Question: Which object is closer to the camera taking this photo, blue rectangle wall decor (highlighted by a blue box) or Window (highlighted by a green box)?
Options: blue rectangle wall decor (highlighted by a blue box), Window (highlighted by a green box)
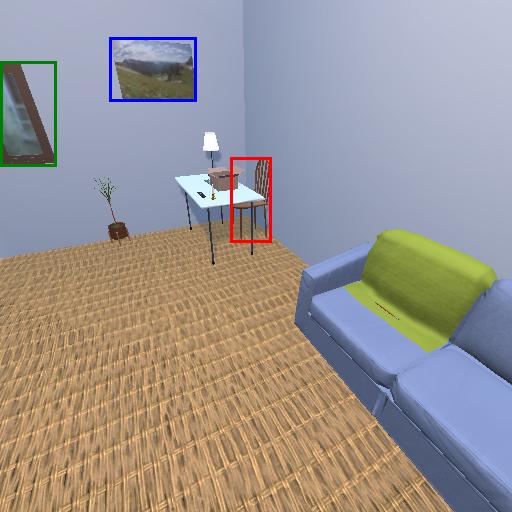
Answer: blue rectangle wall decor (highlighted by a blue box)